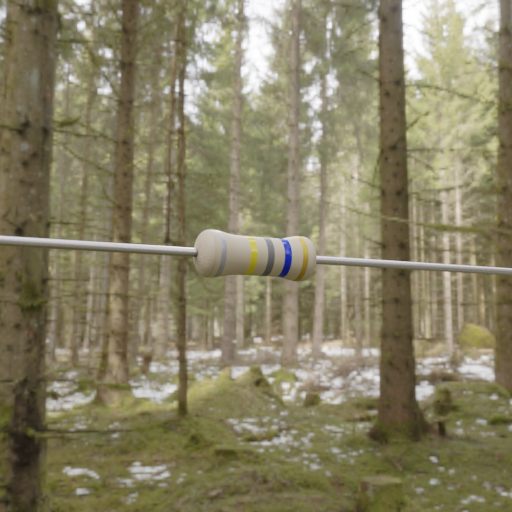
Resistor colour bands (in order): silver, yellow, gray, blue, gold